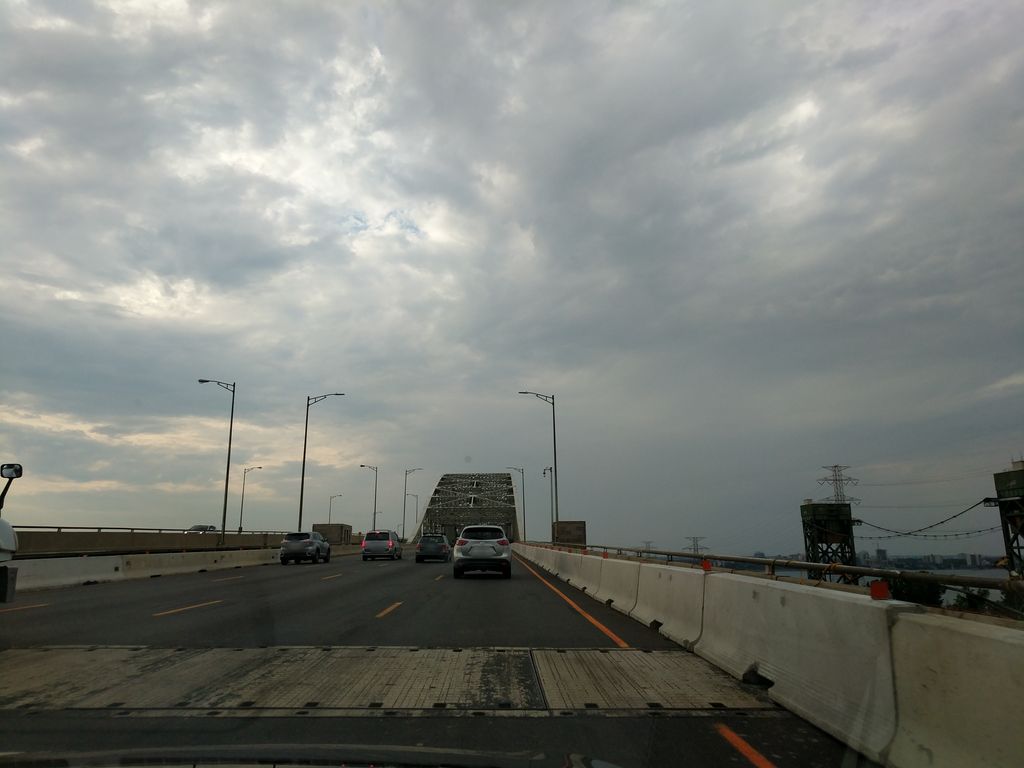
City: hamilton